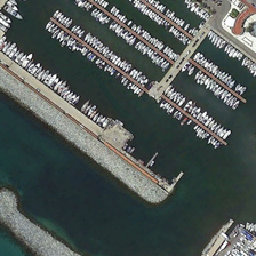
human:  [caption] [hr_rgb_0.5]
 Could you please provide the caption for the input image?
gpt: ships aer docking neatly inside this peaceful deep blue port .

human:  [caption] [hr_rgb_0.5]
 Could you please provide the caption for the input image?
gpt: There are two sealants in the port, and the boat is compact moored in a rectangular harbor basin.

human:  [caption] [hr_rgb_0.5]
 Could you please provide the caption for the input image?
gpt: There are two harbour walls with boats nicely moored in the rectangular harbour basin.

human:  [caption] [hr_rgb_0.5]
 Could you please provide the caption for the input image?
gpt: There are two west walls in the port, and the boat is tightly anchored in the rectangular basin.

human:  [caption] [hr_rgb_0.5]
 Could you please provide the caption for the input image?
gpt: There are two shadow walls on the dock, in a square swimming pool.